Question: I have a StackedXYAreaChart similar to the one below:

On the Y-axis, instead of the tick units shown ('2.5', '5.0', '7.5', '10.0', etc.), I have the following: '100,000', '200,000', '300,000', '400,000', etc. These represent Bytes, just like the one above. My question is: is there a way I could format these tick units such that they represent Kilobytes, i.e. '100', '200', '300', '400', etc. or even Megabytes, i.e. '0.1', '0.2', '0.3', '0.4', etc.? I don't want to display 10 MB as '10,000,000' on the Y-axis.
Thanks!
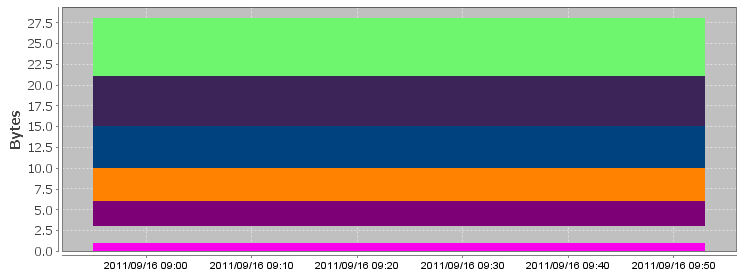
Answer: The static factory <URL>.